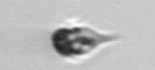
Label: Mesodinium